Field crop: tomato
Growth stage: 1
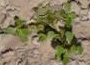
Species: portulaca